Question: I have this code that uploads my images
'''
var blobClient = _storageAccount.CreateCloudBlobClient();
var container = blobClient.GetContainerReference(blobName);
// Create a unique name for the images we are about to upload
var file = String.Format("{0}-{1}{2}", fileName, Guid.NewGuid(), Path.GetExtension(fileToUpload.FileName));
// Upload image to Blob Storage
var blockBlob = container.GetBlockBlobReference(file);
blockBlob.Properties.ContentType = fileToUpload.ContentType;
await blockBlob.UploadFromStreamAsync(fileToUpload.InputStream);
fullPath = blockBlob.Uri.ToString();
'''
Now in blob I Have this info : test+GUID / : test+GUID

How can I save in blob : test / : GUID , so name in URL will not be displayed?
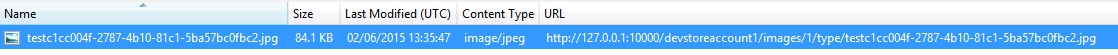
Answer: It will not work that way to have the blob name different from URL. It is some thing like your windows path which will resemble your file name and where these two cannot be different.
But considering your requirements, use only GUID in the blob name and url so that the actual name of file is hidden from URL. And try to use Blob Metadata for storing and getting the actual name.
'''
// Get a reference to a blob.
CloudBlob blob = blobClient.GetBlobReference("mycontainer/myblob.txt");
// Populate the blob's attributes.
blob.FetchAttributes();
// Enumerate the blob's metadata.
foreach (var metadataKey in blob.Metadata.Keys)
{
Console.WriteLine("Metadata name: " + metadataKey.ToString());
Console.WriteLine("Metadata value: " +
blob.Metadata.Get(metadataKey.ToString()));
}
'''